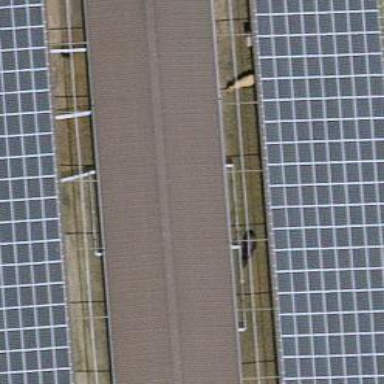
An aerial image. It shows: View of roof of building.